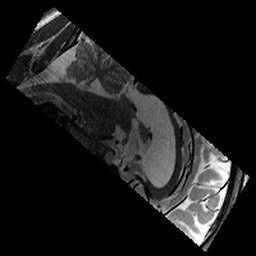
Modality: T2w
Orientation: sagittal
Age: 12
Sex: male
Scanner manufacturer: siemens
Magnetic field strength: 3 T
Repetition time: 9.23 s
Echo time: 0.067 s